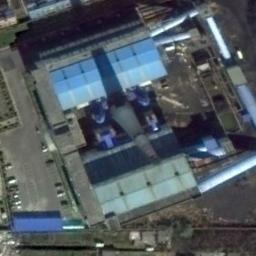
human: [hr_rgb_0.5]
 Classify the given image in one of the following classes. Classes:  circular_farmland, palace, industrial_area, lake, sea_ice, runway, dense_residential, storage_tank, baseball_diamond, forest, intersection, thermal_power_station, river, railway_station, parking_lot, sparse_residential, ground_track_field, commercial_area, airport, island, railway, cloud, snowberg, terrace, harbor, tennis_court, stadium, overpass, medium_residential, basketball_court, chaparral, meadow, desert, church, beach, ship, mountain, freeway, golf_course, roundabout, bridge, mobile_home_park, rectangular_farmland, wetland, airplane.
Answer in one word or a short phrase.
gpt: thermal_power_station